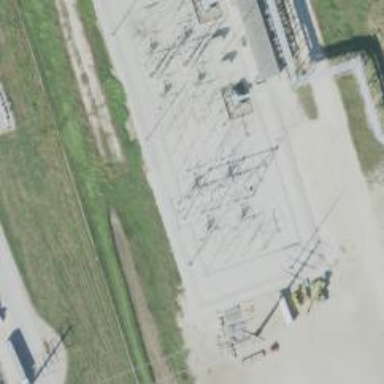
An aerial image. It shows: Switch used for power control.